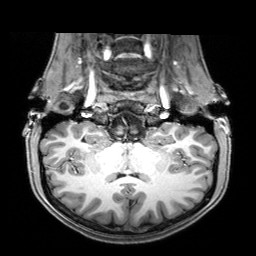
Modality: T1w
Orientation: sagittal
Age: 21
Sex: female